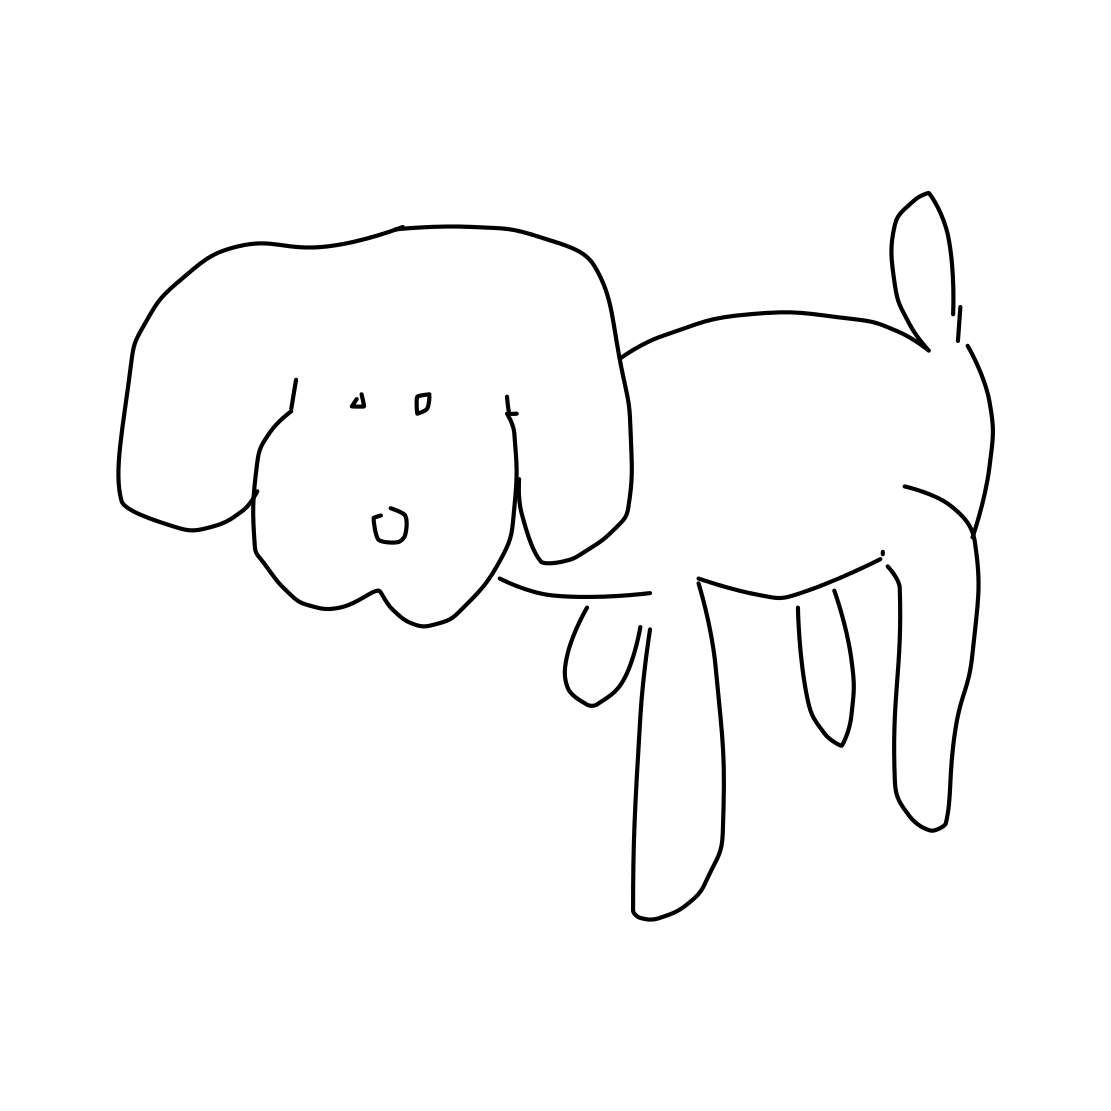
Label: dog